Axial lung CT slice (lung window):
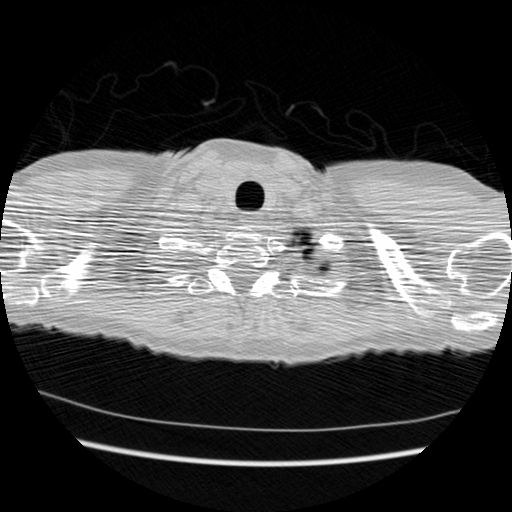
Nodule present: no